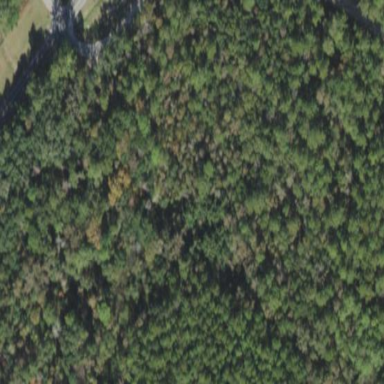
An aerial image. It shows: Mixed woodland area with various types of leaves.